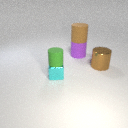
small cyan metal cube below small green rubber cylinder